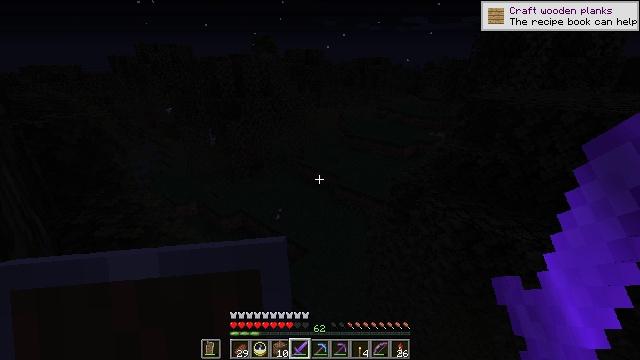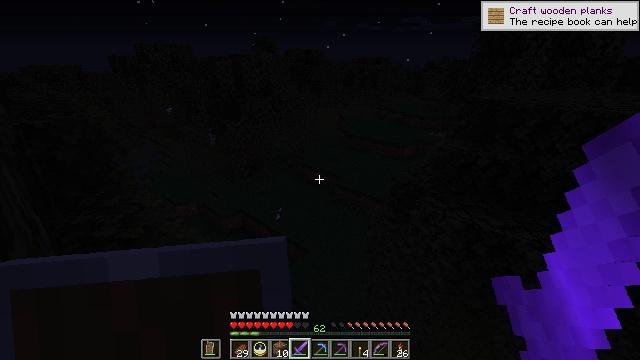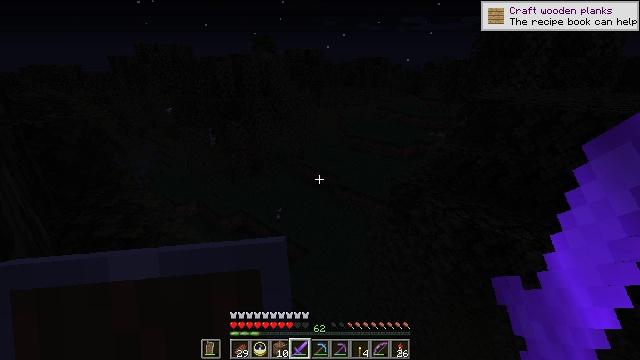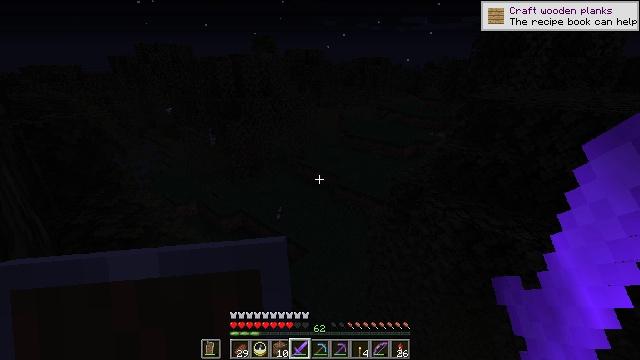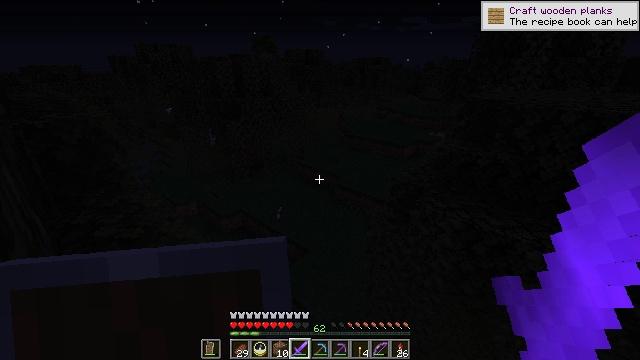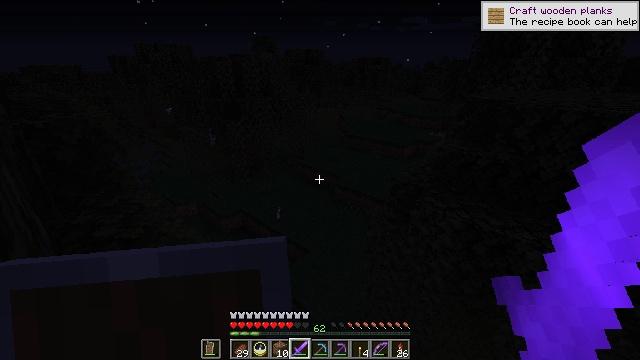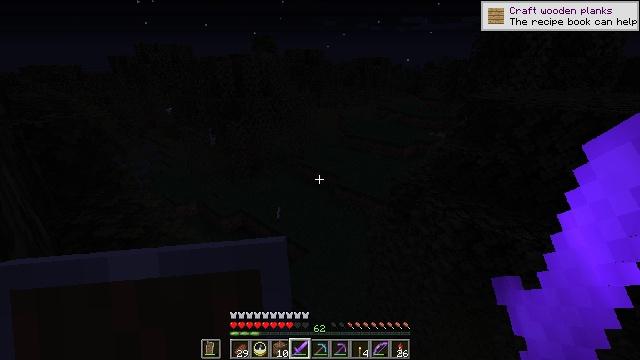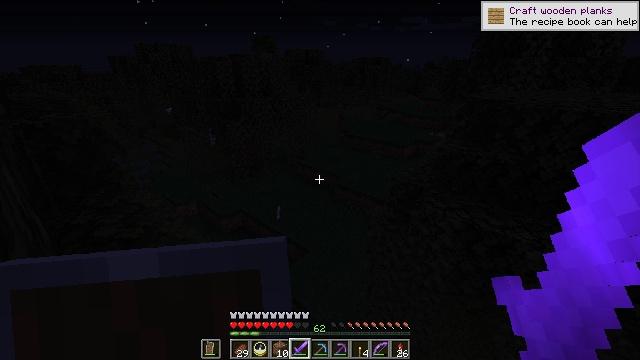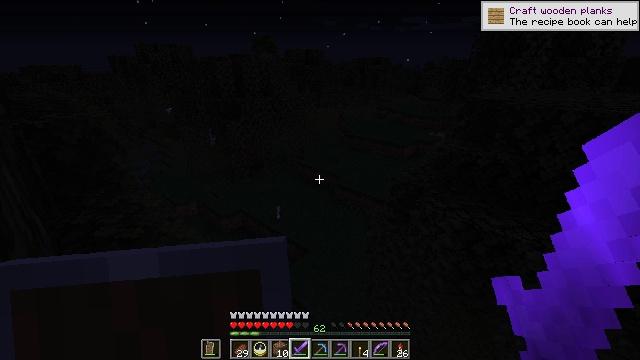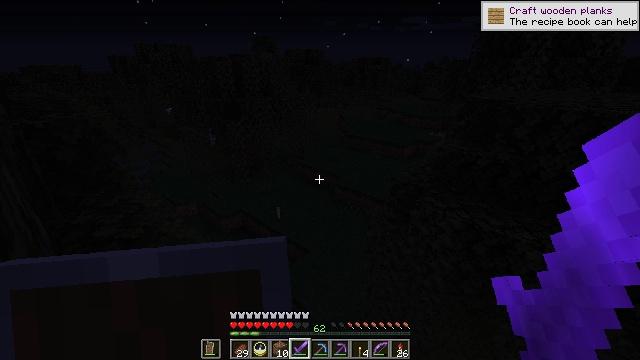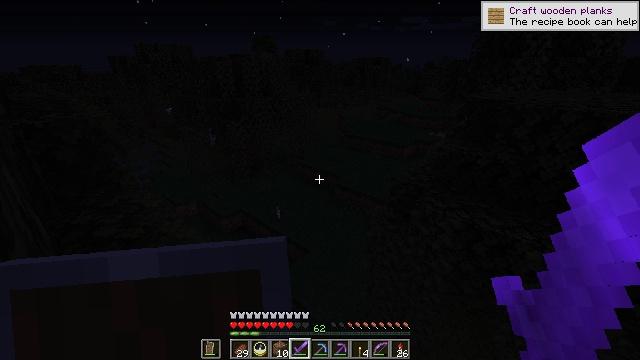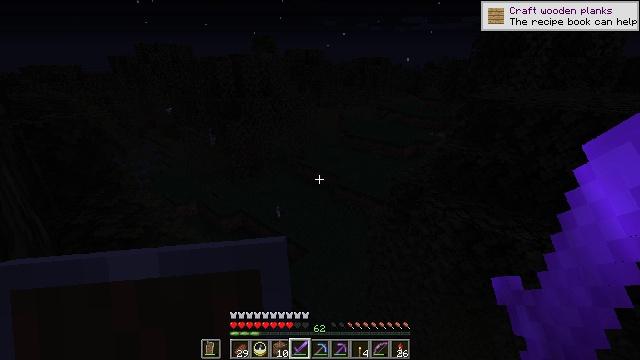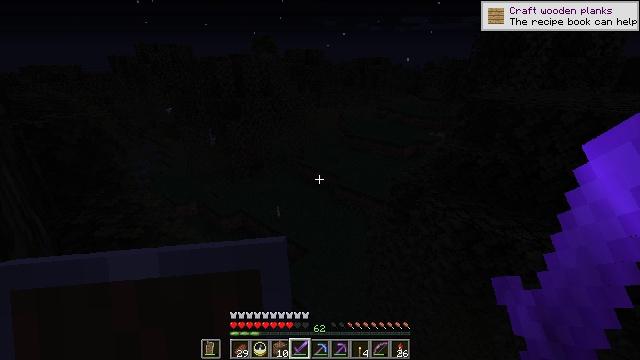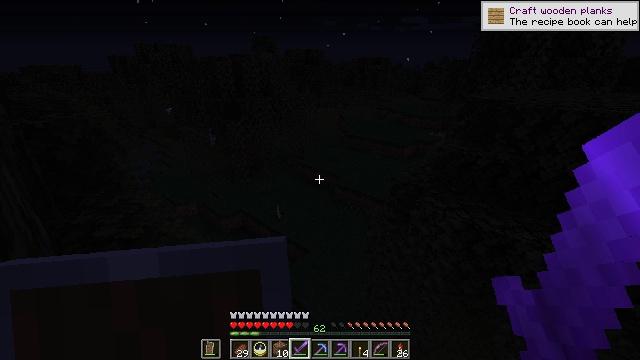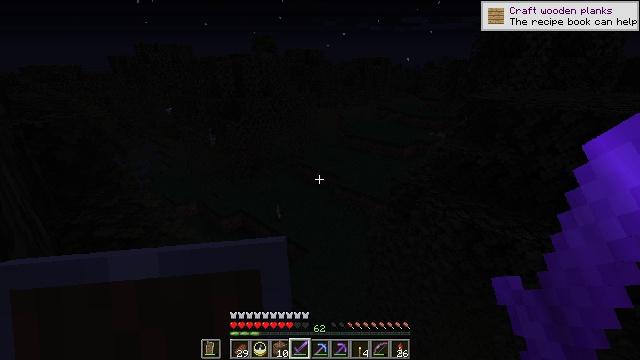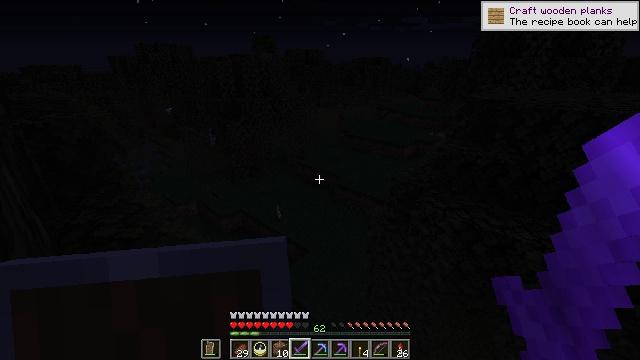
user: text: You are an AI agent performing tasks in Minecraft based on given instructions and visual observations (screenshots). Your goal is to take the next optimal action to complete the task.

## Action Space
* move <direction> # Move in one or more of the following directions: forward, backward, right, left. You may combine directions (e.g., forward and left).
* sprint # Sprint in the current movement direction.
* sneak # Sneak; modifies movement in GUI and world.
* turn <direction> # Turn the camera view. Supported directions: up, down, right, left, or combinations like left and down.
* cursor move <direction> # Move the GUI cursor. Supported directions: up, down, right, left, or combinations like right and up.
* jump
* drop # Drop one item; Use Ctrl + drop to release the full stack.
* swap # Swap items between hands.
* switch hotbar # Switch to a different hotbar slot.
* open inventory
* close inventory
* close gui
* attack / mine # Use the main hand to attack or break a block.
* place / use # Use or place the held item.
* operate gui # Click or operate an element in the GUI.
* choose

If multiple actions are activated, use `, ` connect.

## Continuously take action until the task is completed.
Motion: motion action
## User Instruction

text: Combat the slime.
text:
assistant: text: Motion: no_op
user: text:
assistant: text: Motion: no_op
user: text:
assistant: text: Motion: no_op
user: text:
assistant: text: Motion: no_op
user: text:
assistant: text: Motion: no_op
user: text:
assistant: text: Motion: no_op
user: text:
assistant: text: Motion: no_op
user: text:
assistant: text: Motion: no_op
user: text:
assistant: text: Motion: no_op
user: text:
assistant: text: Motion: no_op
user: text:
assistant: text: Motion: no_op
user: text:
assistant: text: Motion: no_op
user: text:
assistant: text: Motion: no_op
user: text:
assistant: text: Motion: no_op
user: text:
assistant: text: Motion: no_op
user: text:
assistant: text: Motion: no_op
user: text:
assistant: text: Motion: no_op
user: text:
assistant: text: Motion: no_op
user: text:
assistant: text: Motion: no_op
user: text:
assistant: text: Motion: no_op
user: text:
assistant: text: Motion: turn right
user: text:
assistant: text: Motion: turn right
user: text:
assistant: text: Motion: turn right
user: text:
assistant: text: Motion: turn right and down
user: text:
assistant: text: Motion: turn right
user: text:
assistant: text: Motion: turn right
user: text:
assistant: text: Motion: turn right
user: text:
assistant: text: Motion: turn right
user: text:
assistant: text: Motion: turn right
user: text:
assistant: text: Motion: turn right